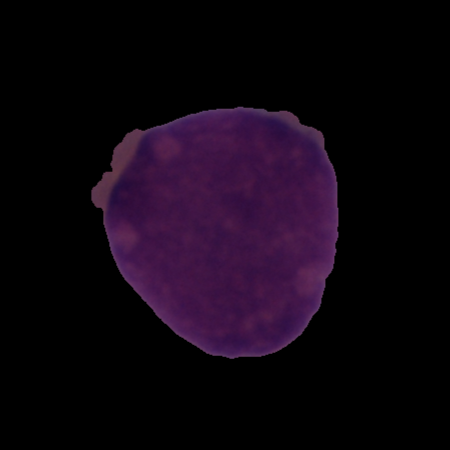
Label: cancer